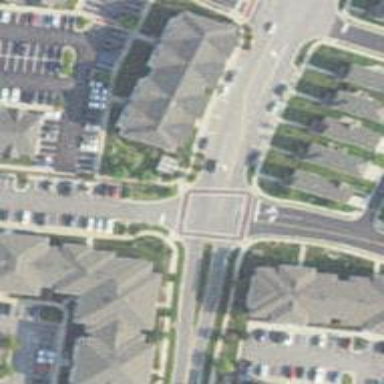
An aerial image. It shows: Marked road crossing.